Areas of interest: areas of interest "Huace Plaza"
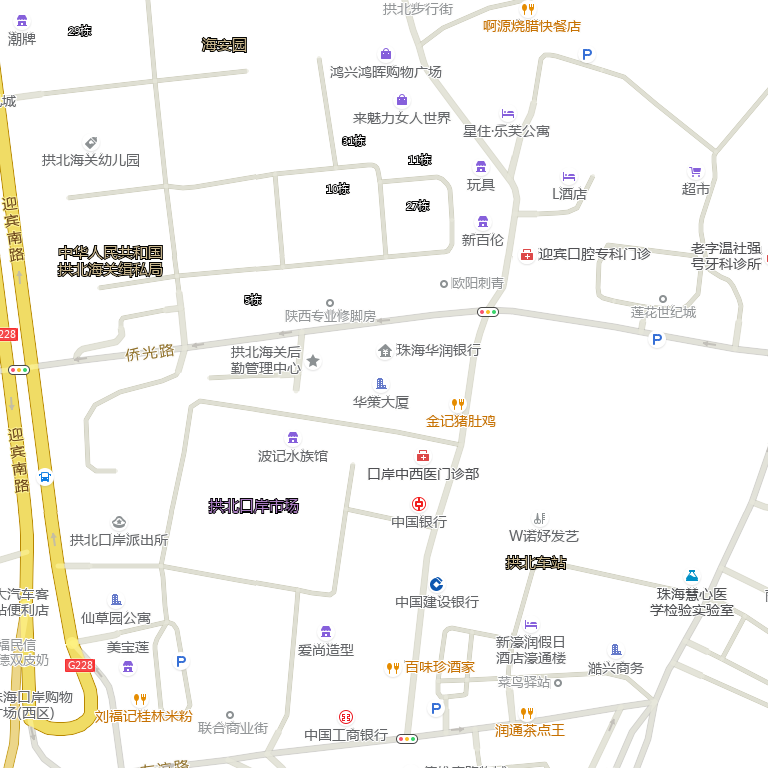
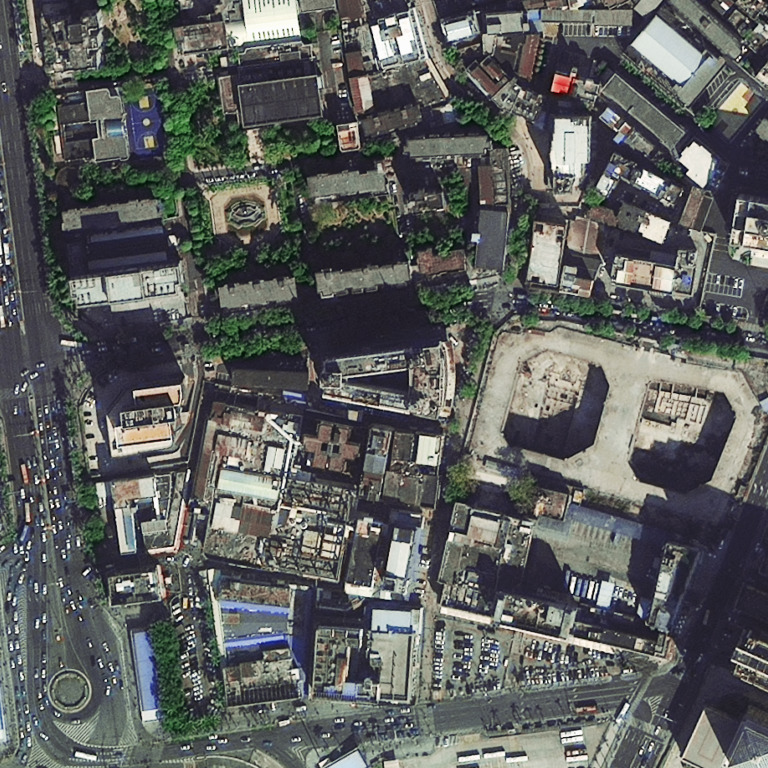